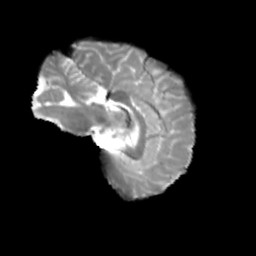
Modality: T2w
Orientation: sagittal
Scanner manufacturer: siemens
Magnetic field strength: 3 T
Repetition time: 4 s
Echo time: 0.0594 s